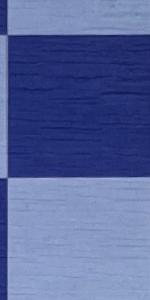
Label: Empty